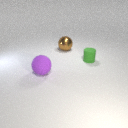
small green rubber cylinder to the right of large brown metal sphere